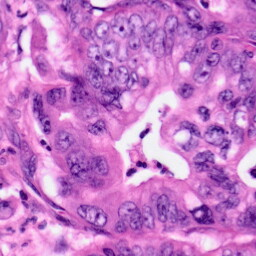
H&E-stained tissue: Pancreatic